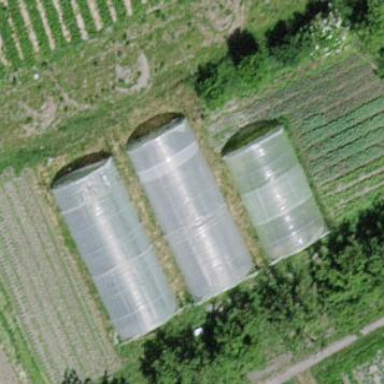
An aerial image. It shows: Greenhouse.